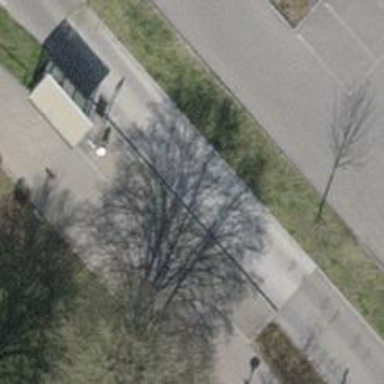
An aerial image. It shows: Bus stop with shelter. It is platform for public transport.